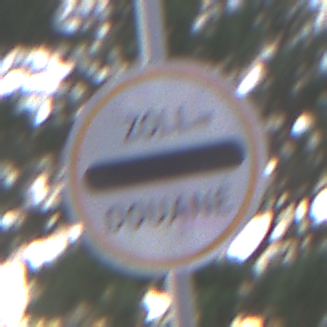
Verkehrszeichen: Zollstelle
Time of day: SunriseSunset
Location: Outdoor (Suburban)
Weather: PartlyCloudy
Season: NotSpecified
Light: Natural